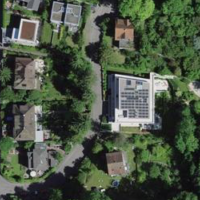
EUNIS habitat code: 55
Species observed at this site:
Ficus carica